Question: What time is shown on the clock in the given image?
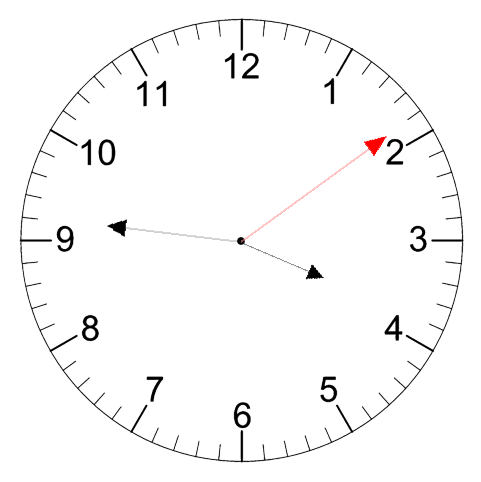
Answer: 03:46:09